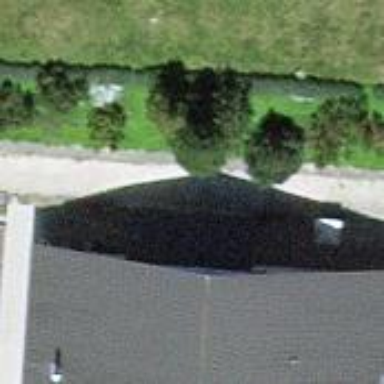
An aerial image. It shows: Simple and straightforward house.